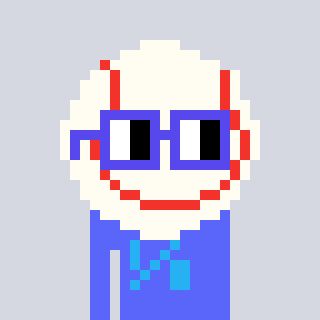
a pixel art character with square blue glasses, a baseball ball-shaped head and a purple-colored body on a cool background